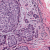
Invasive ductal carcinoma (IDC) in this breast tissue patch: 1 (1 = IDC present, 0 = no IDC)